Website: macys
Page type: payment
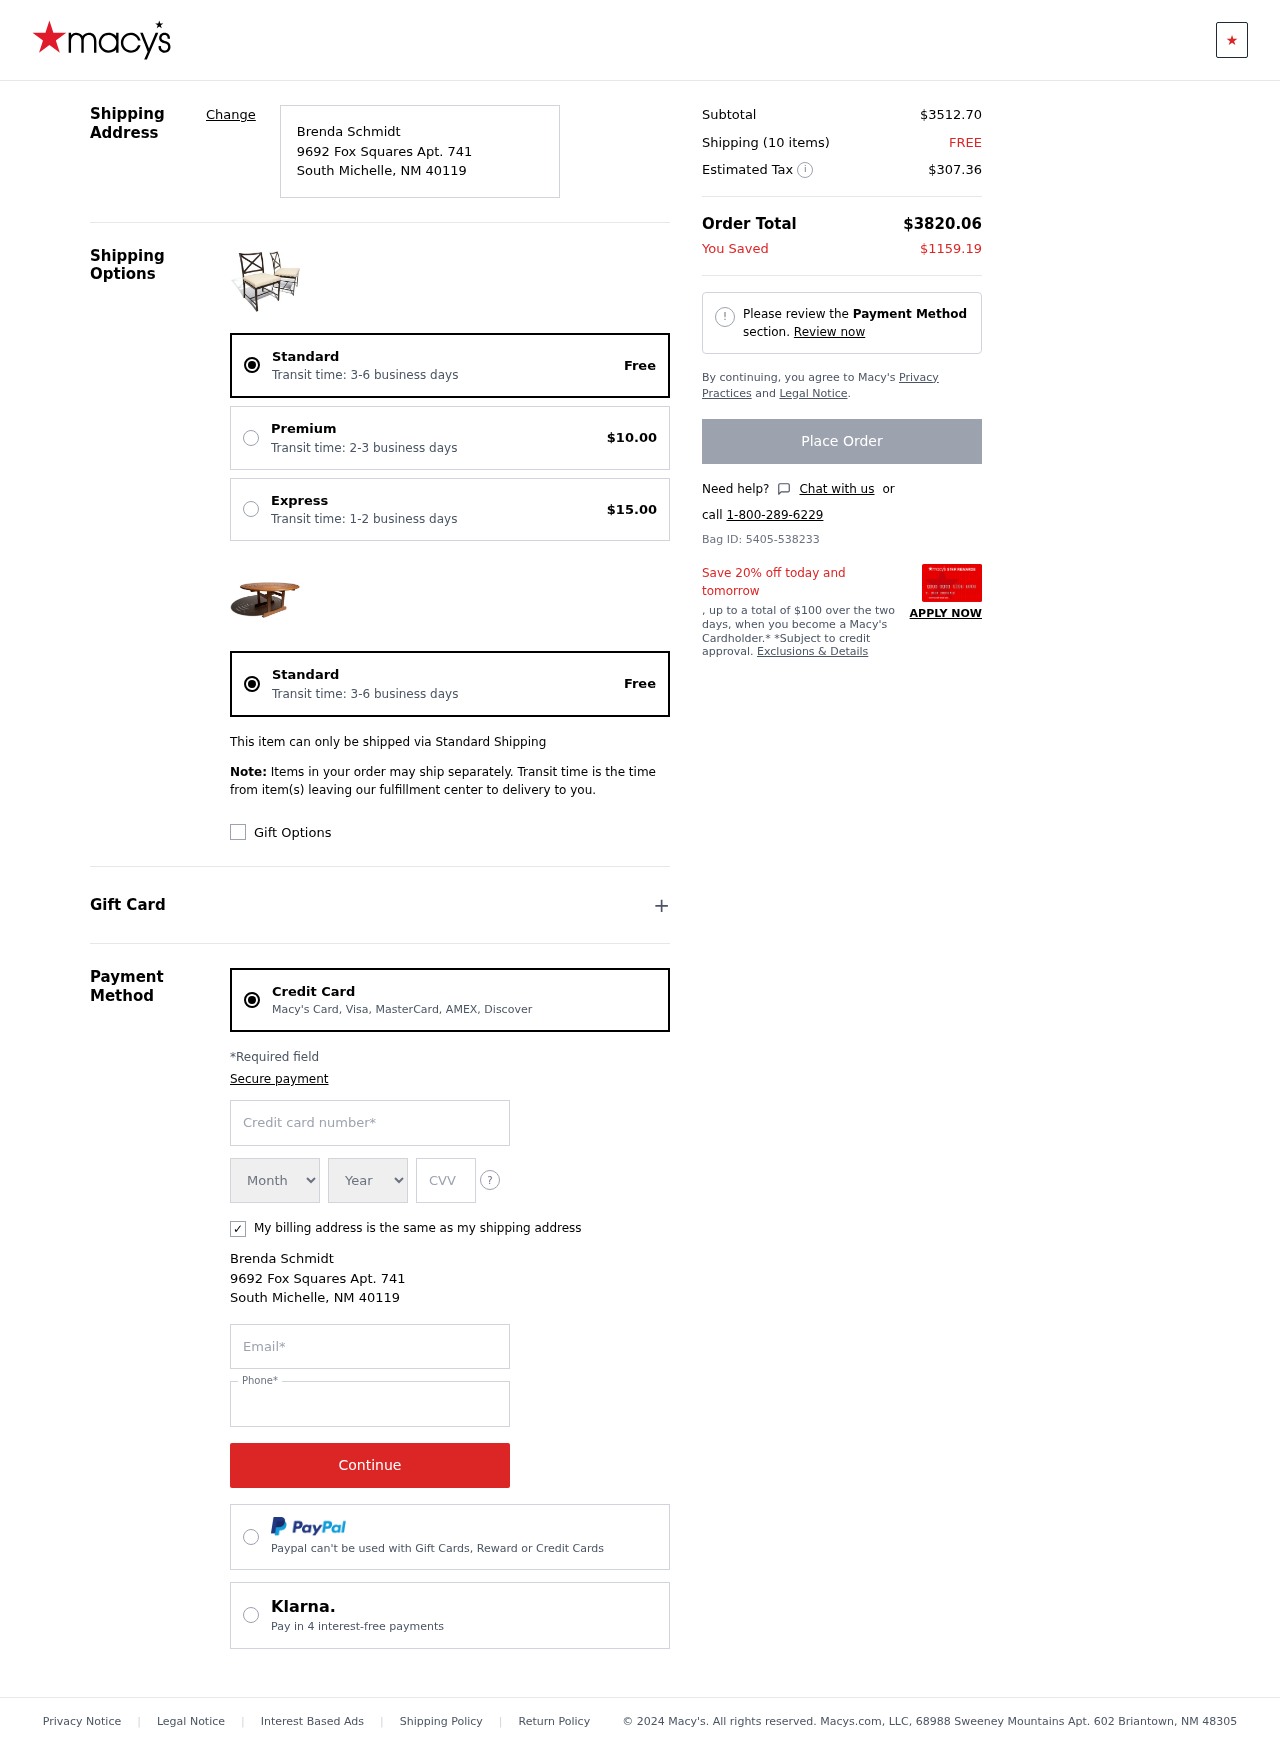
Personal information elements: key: PII_CARD_CVV
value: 972
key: PII_CARD_EXPIRY_MONTH
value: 06
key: PII_CARD_EXPIRY_YEAR
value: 29
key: PII_CARD_NUMBER
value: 4084 8474 9259 8912
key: PII_CITY
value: South Michelle
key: PII_EMAIL
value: brenda.schmidt@hotmail.com
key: PII_FULLNAME
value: Brenda Schmidt
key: PII_PHONE
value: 7907523486
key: PII_POSTCODE
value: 40119
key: PII_STATE_ABBR
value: NM
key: PII_STREET
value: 9692 Fox Squares Apt. 741
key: PII_FULLNAME2
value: Brenda Schmidt
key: PII_CITY2
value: South Michelle
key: PII_STATE_ABBR2
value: NM
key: PII_POSTCODE_FULL
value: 40119
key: PII_POSTCODE_NUMERIC
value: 40119
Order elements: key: ORDER_DELIVERY_DATE
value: Transit time: 3-6 business days
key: ORDER_SHIPPING_STANDARD
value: Free
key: ORDER_SHIPPING_PREMIUM
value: $10.00
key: ORDER_SHIPPING_EXPRESS
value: $15.00
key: ORDER_DELIVERY_DATE2
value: Transit time: 3-6 business days
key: ORDER_SHIPPING_STANDARD2
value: Free
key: ORDER_SUBTOTAL
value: $3512.70
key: ORDER_NUM_ITEMS
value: Shipping (10 items)
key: ORDER_SHIPPING_COST
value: FREE
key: ORDER_TAX
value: $307.36
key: ORDER_TOTAL
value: $3820.06
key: ORDER_SAVINGS
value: $1159.19
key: ORDER_ID
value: Bag ID: 5405-538233